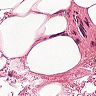
Metastatic tissue present: no